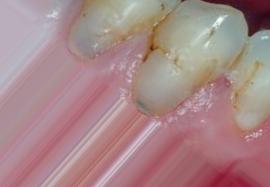
Condition: Tooth Discoloration